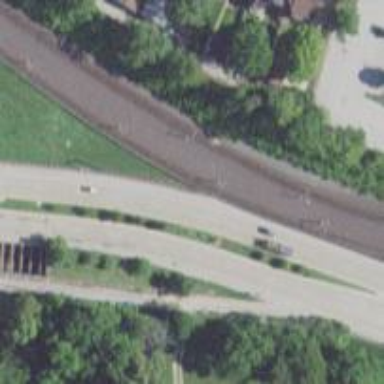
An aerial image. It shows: This image shows trunk highway that functions as expressway.